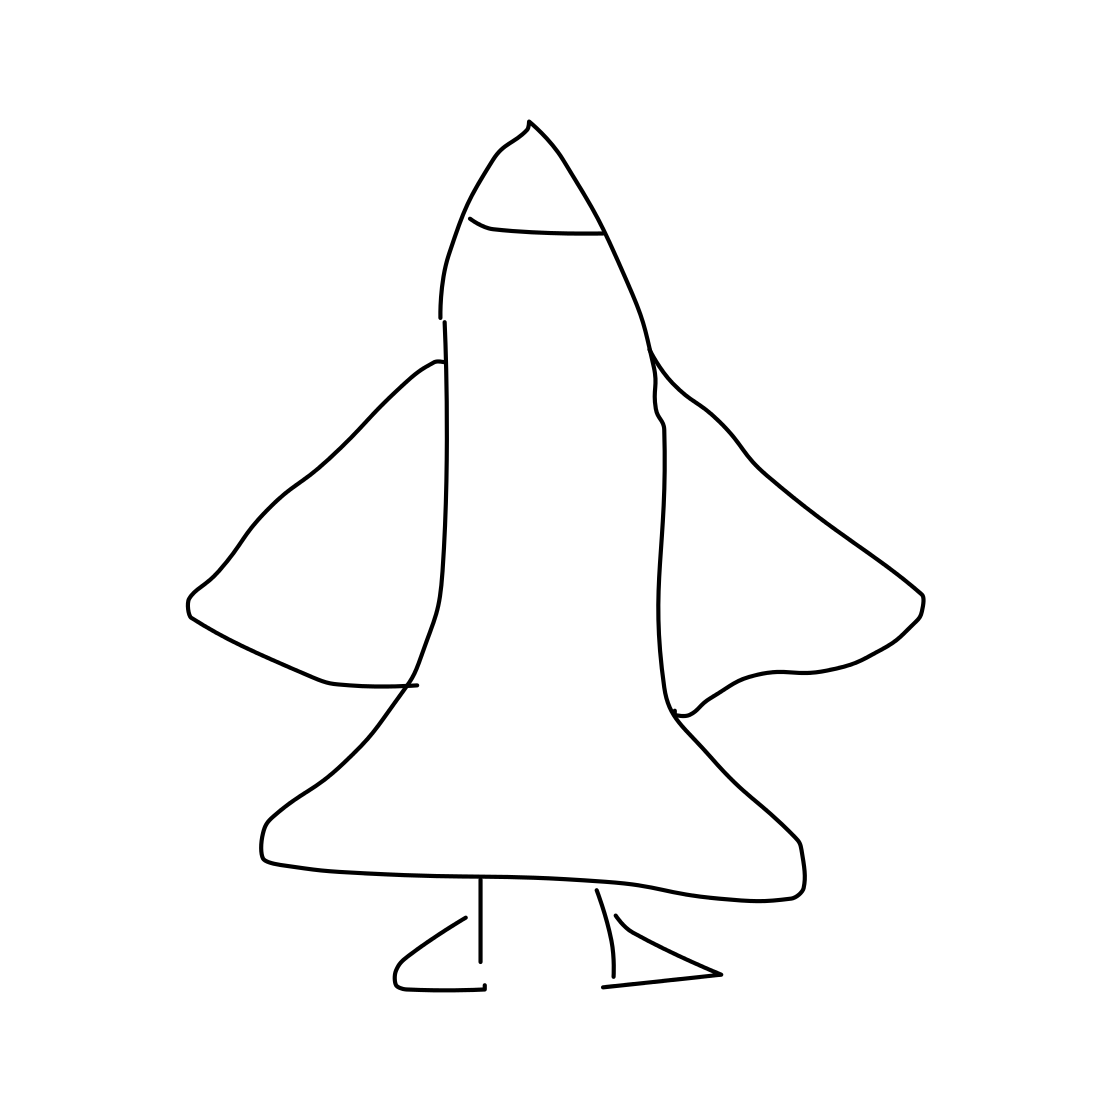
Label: space shuttle